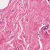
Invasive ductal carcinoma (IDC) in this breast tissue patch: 0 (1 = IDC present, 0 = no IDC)